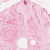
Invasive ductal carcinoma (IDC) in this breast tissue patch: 0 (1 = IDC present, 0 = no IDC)